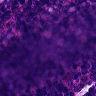
Metastatic tissue present: no